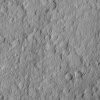
Atmospheric dust classification: not_dusty